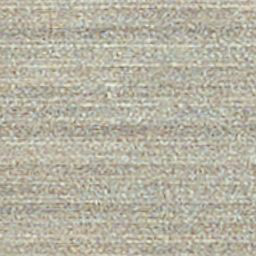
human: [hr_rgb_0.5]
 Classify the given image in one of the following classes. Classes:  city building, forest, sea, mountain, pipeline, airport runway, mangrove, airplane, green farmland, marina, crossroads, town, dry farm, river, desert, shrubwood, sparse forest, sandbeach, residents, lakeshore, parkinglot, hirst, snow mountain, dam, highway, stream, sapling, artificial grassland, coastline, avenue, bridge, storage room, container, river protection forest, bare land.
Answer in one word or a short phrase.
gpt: dry farm